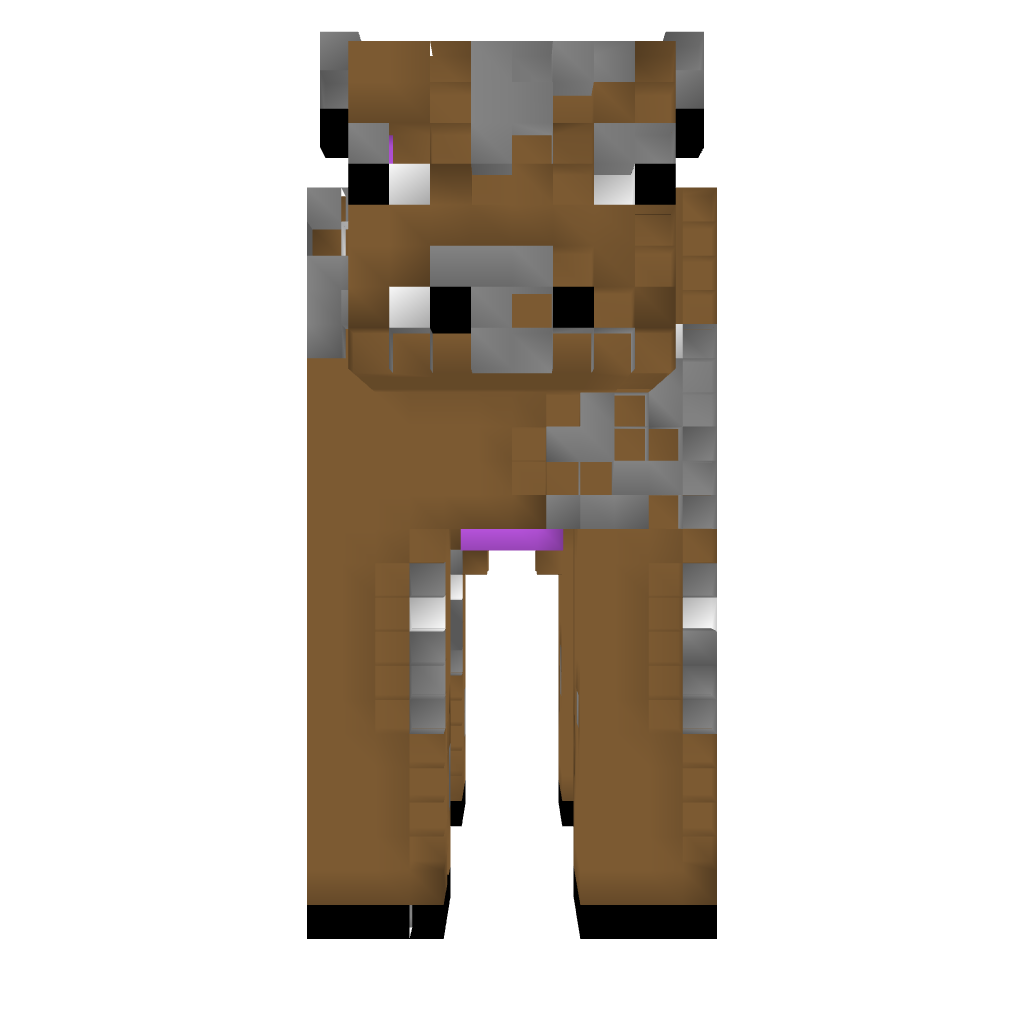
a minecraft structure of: It's a Cow. high quality